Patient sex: M
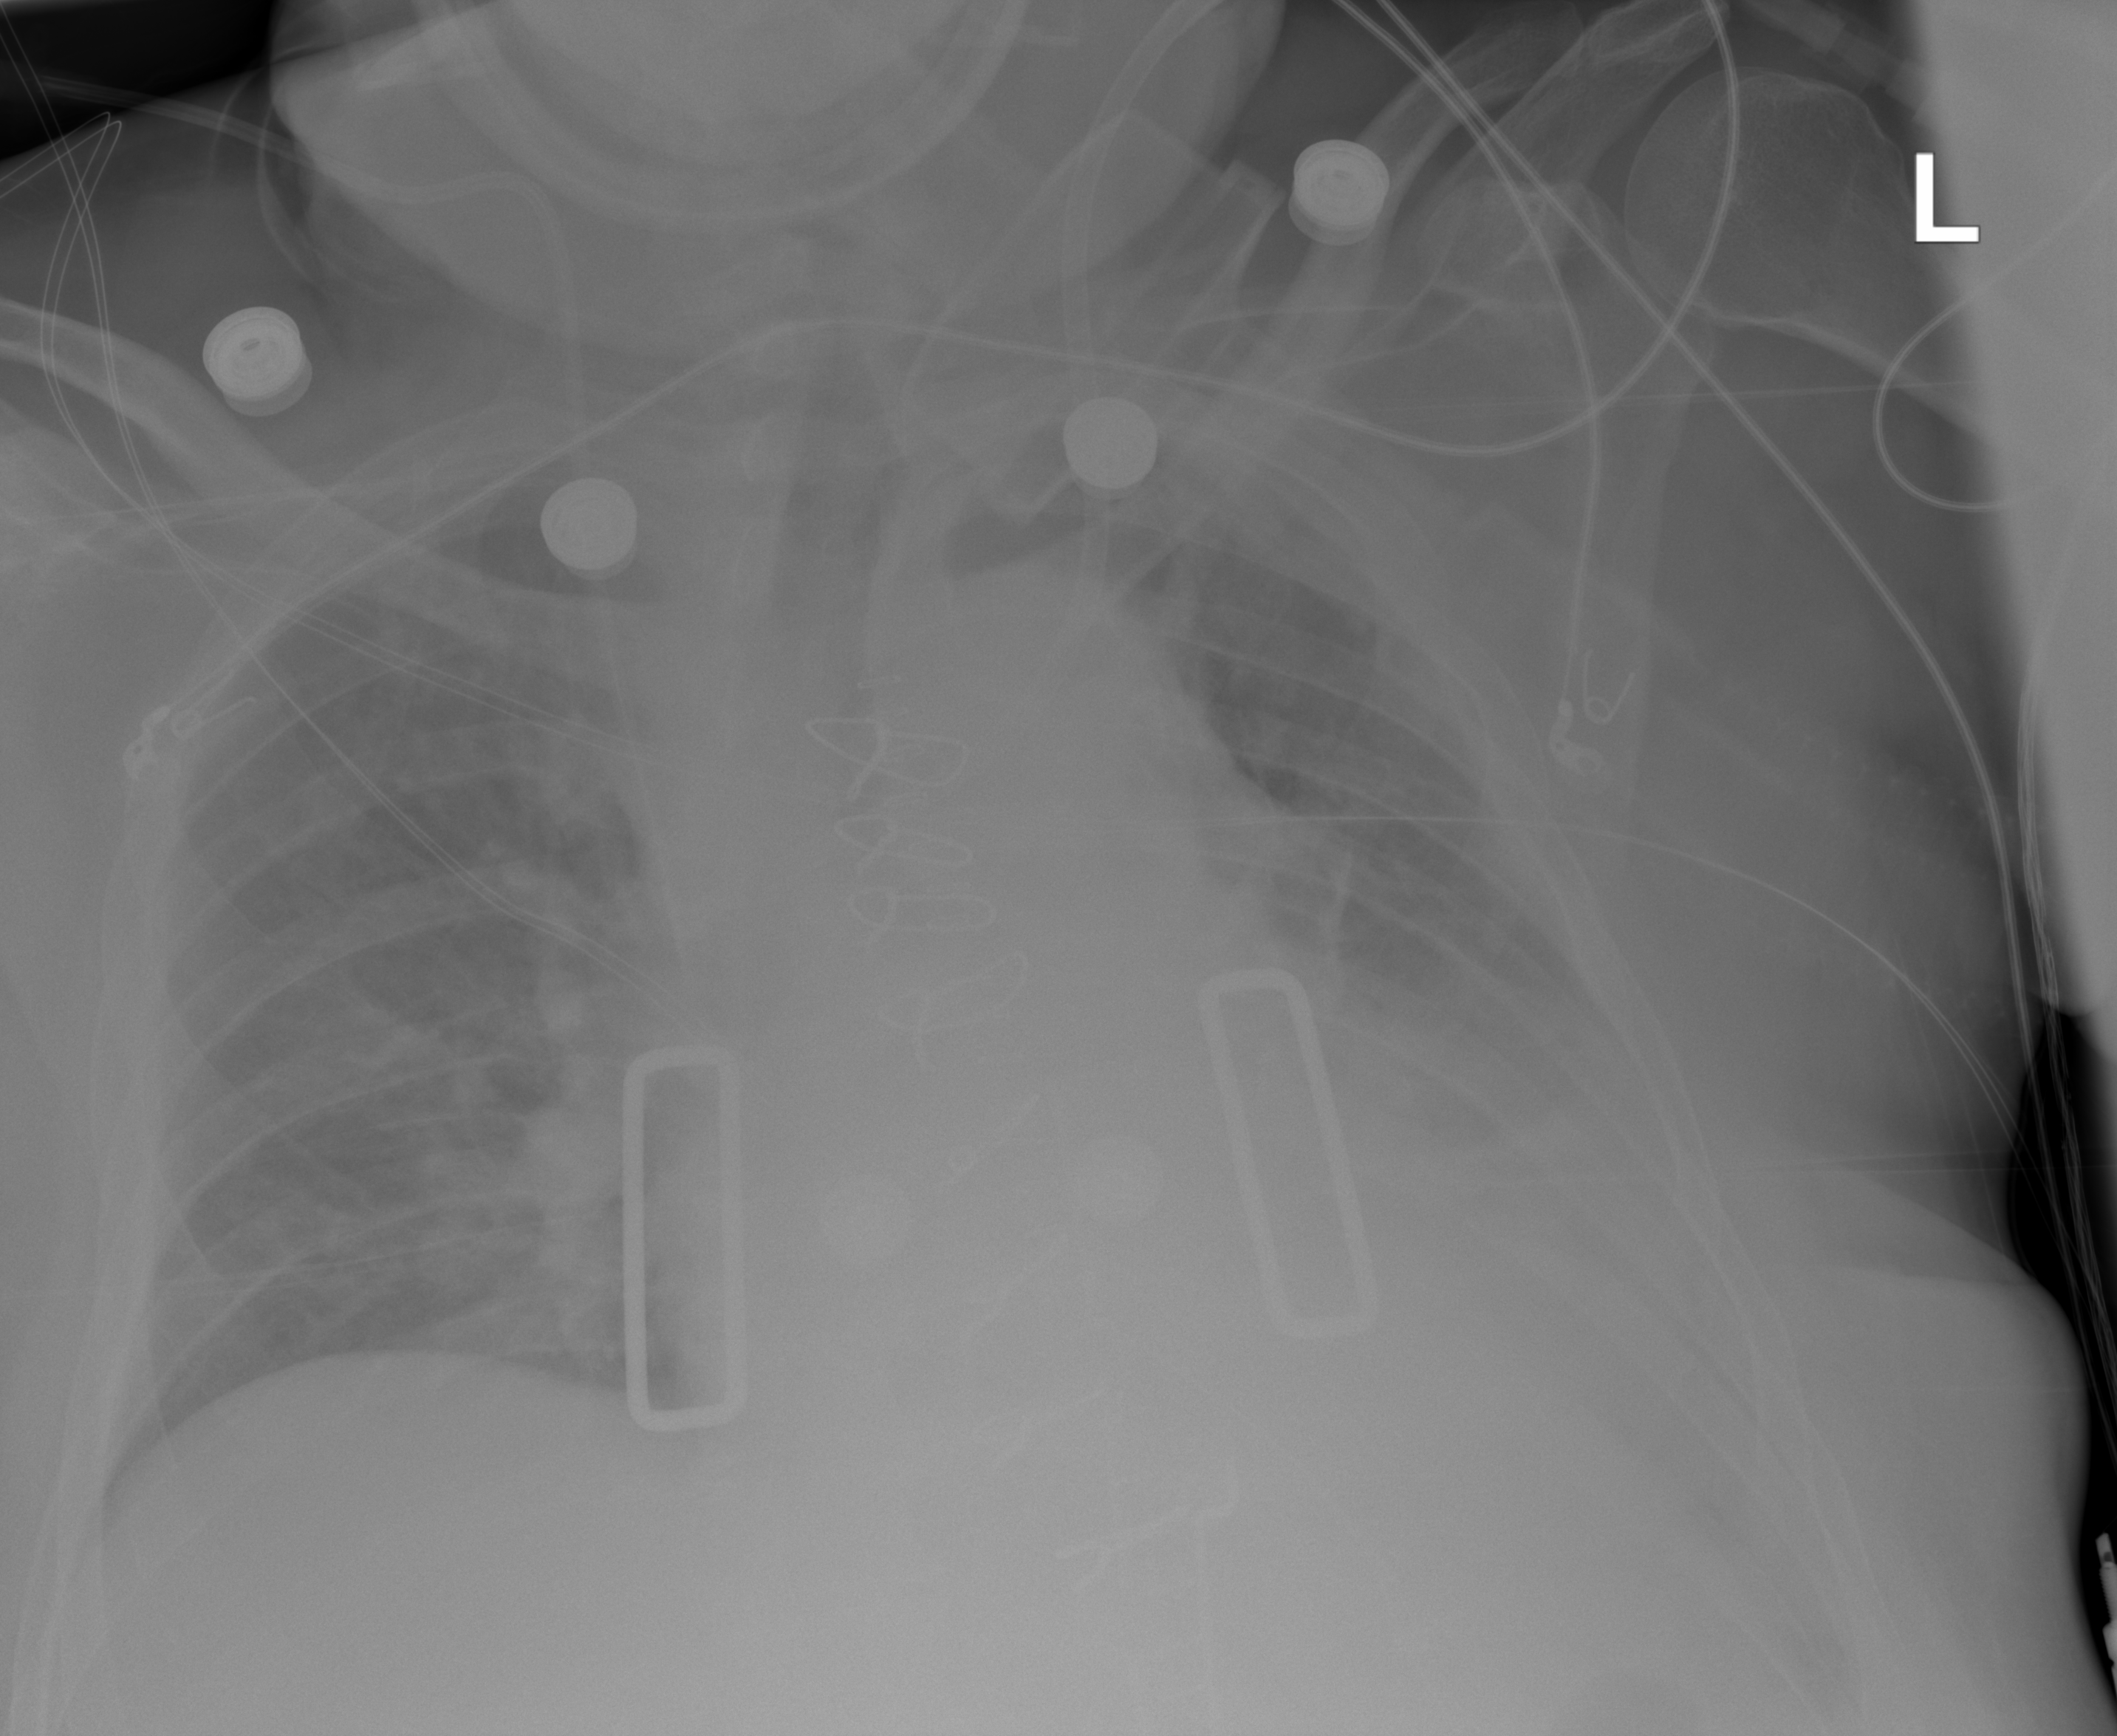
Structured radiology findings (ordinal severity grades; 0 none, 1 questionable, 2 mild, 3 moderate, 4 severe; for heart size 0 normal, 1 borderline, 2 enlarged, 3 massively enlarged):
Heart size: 2
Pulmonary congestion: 2
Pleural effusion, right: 0
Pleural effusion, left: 3
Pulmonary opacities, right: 2
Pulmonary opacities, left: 0
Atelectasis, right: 0
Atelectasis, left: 2